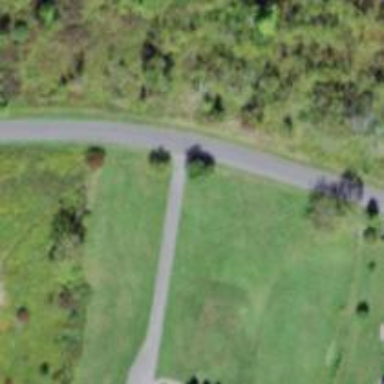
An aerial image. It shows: Driveway.